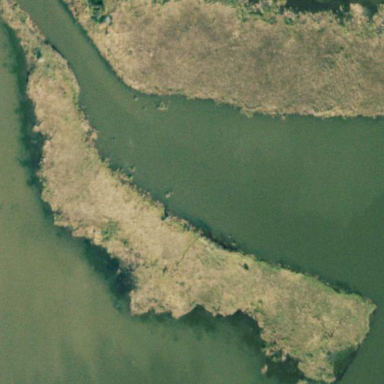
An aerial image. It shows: Marsh wetland.